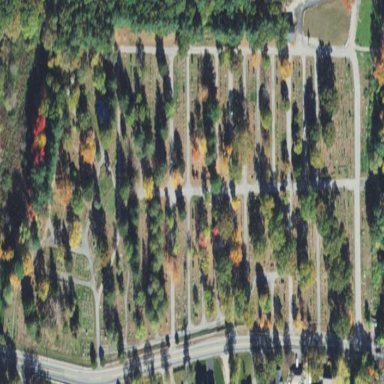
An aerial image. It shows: Cemetery.